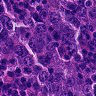
Metastatic tissue present: yes